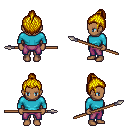
a pixel art fantasy rpg character, female body template, human, dark skin, teal long-sleeve shirt, magenta pants, blonde short topknot hairstyle, spear, four views (front, back, left, right), 2x2 character sprite sheet, small pixel art, hard edges, no anti-aliasing